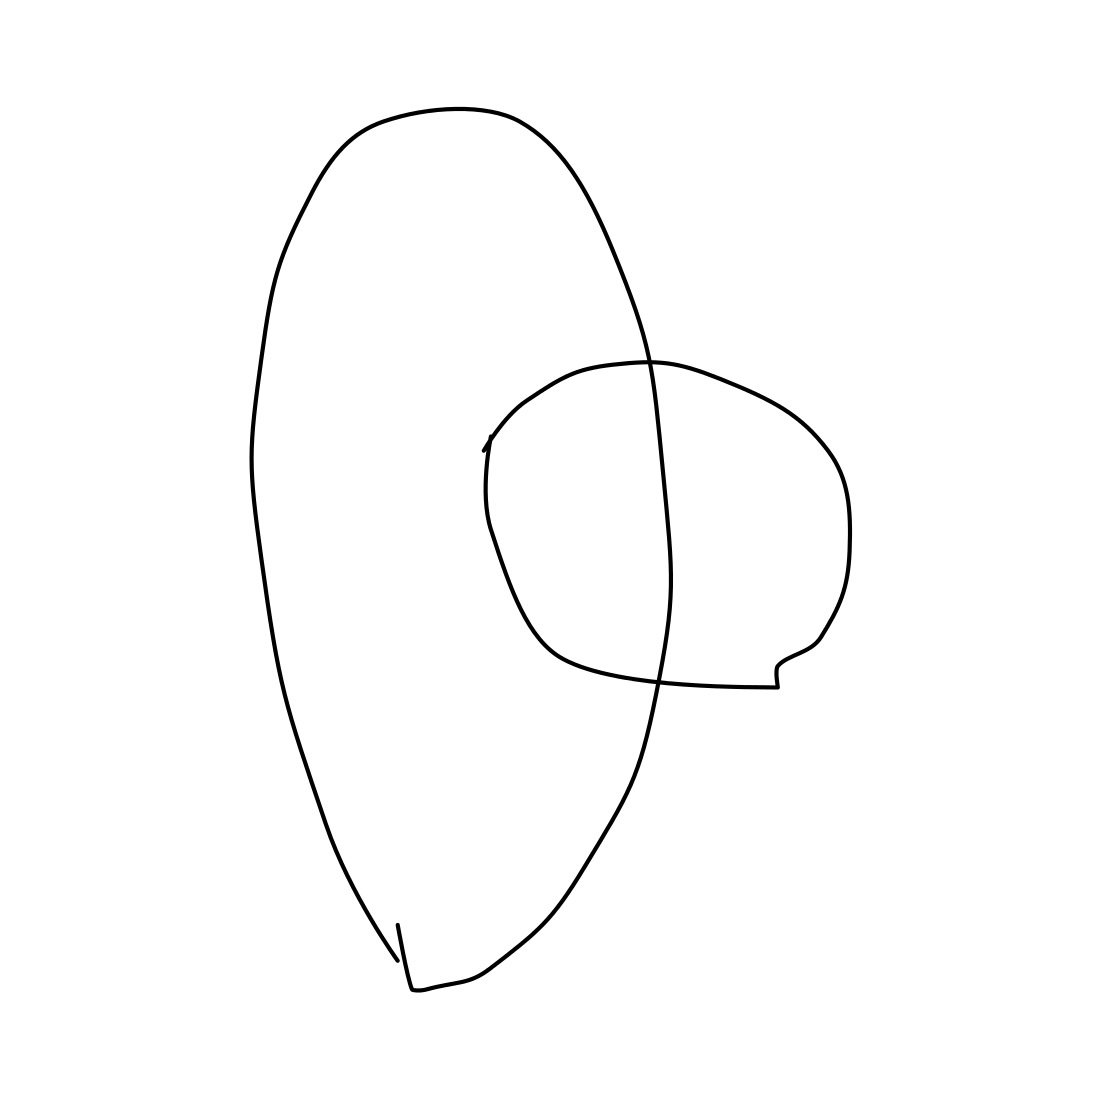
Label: door handle